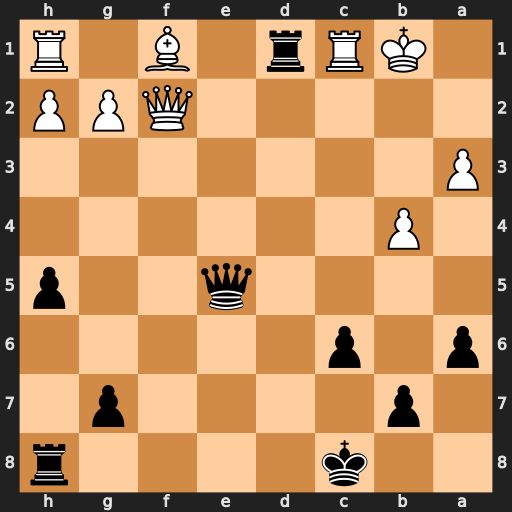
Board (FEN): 2k4r/1p4p1/p1p5/4q2p/1P6/P7/5QPP/1KRr1B1R
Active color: b
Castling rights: -
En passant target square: -
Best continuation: Rxc1+ Kxc1 Qa1+ Kc2 Qa2+